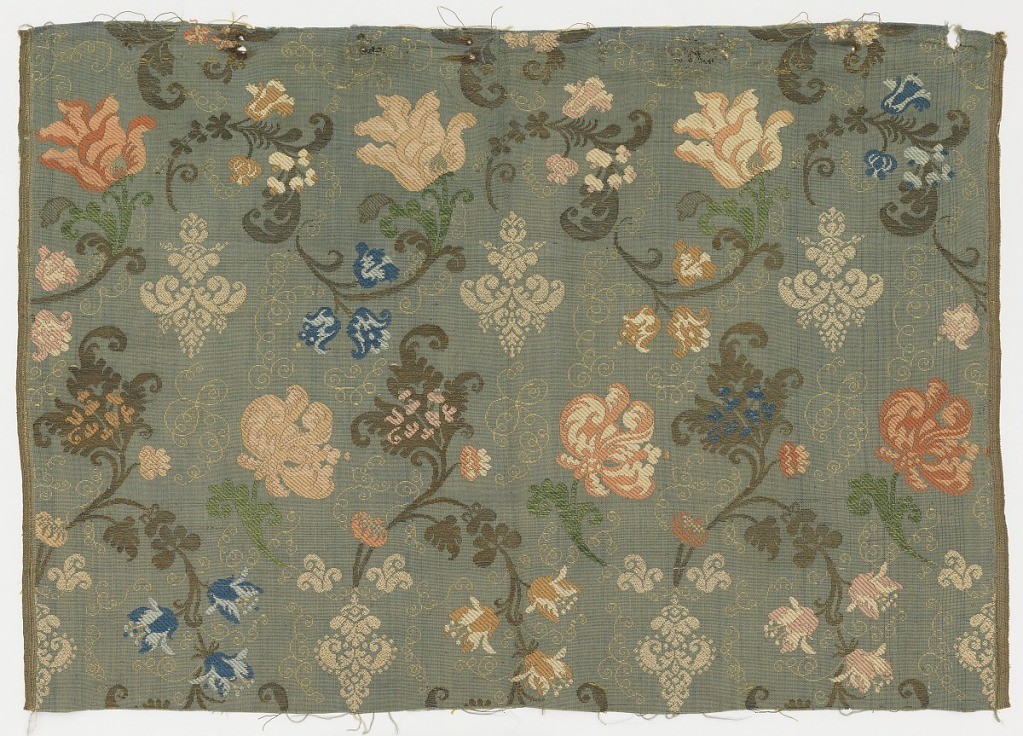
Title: Orphrey
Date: early 16th century
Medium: linen, silk Technique: woven
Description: Orphrey with a design of cherubim heads.